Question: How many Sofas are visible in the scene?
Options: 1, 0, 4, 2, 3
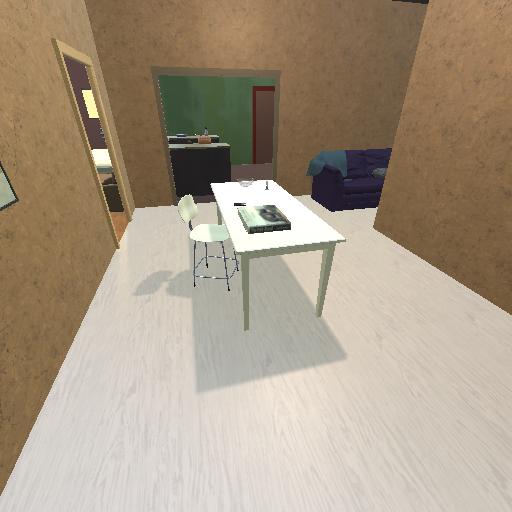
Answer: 1